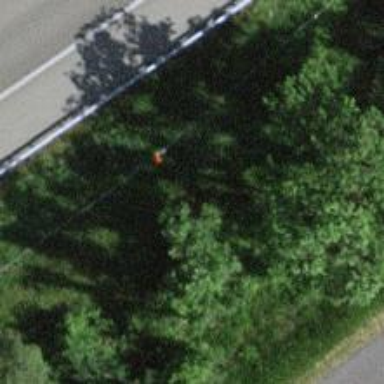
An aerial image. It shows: Aerial marker.